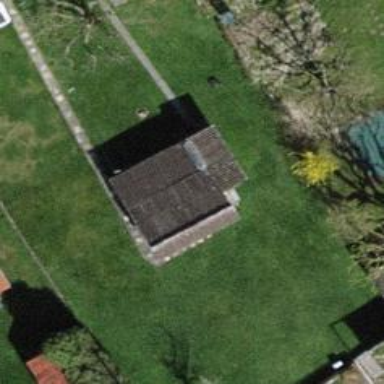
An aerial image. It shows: Shed building.